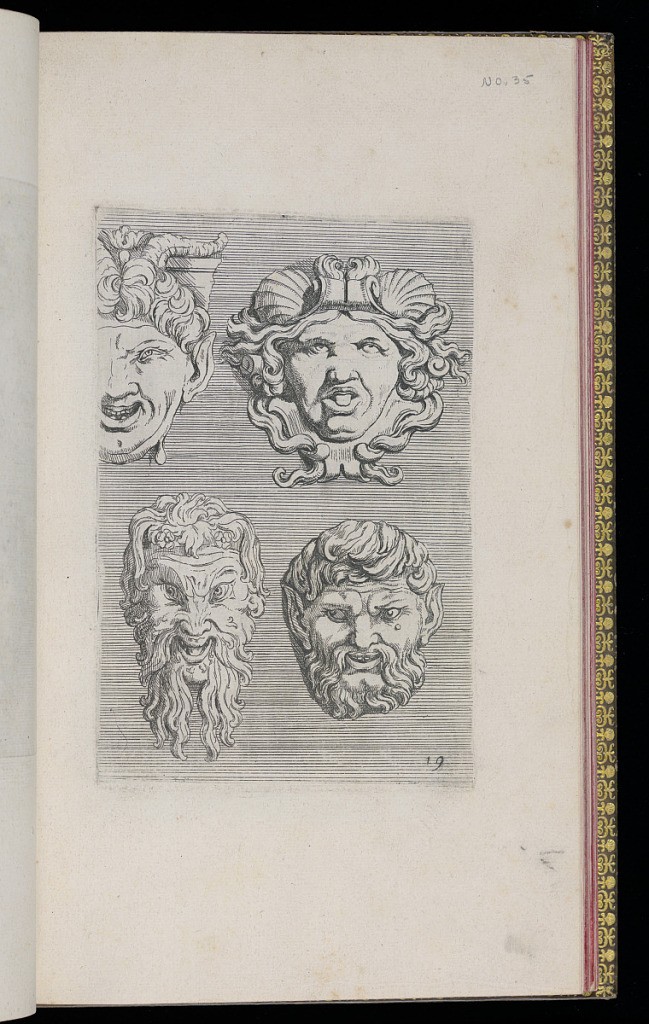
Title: Four Mask (Mascaron) Designs
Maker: D. Antoine Pierretz, French, active 1647
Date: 1648
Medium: Etching on laid paper
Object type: Print
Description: Four designs for grotesque masks (mascarons), including a satyr and others with fantastical features, male faces (beards, horns, shells, and pointed ears). The plate is numbered.